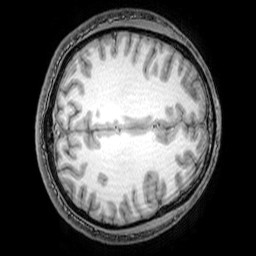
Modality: T1w
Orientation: axial
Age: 25
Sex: male
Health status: healthy
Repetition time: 0.081 s
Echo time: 0.037 s